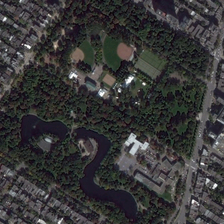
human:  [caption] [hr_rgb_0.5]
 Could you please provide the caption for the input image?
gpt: the park is located in the middle of a residential area .

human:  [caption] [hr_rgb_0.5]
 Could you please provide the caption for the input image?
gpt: the park was full of large trees .

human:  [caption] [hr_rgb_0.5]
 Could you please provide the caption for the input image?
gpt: the park was full of large trees .

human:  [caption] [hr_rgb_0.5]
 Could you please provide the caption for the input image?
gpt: the park is located in the middle of a residential area .

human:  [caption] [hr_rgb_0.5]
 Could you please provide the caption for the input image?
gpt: the park was full of large trees .